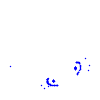
Particle: pion